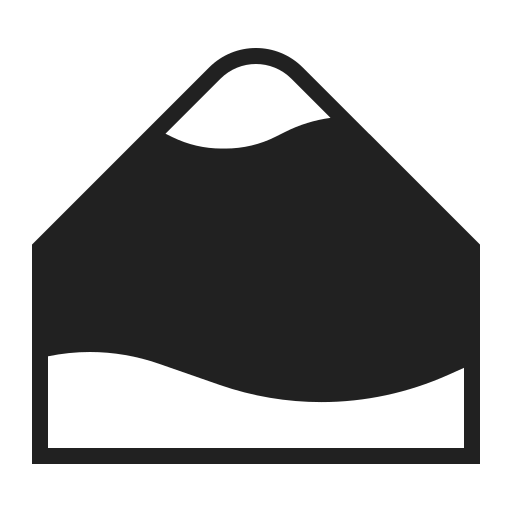
snow capped mountain high contrast